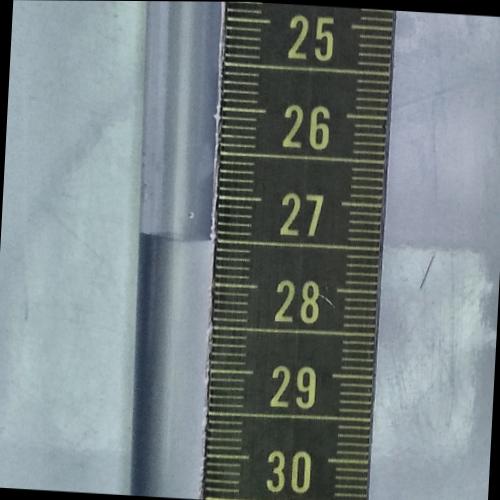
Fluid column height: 27.5 cm